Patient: sex F, age 69
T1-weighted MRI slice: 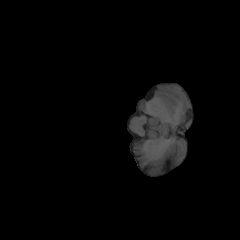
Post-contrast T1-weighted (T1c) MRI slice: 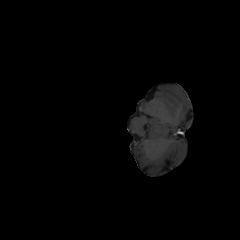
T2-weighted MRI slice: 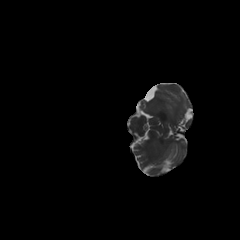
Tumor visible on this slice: no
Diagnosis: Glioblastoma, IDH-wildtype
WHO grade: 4